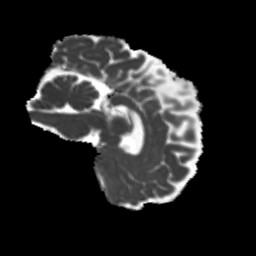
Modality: MD
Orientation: sagittal
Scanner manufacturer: siemens
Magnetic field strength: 3 T
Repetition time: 4 s
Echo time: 0.0594 s